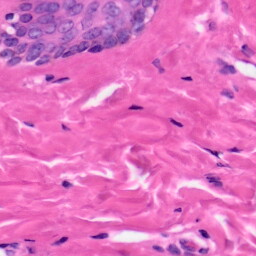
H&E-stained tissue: Skin